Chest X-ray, AP view. Patient: 56 years old, sex M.
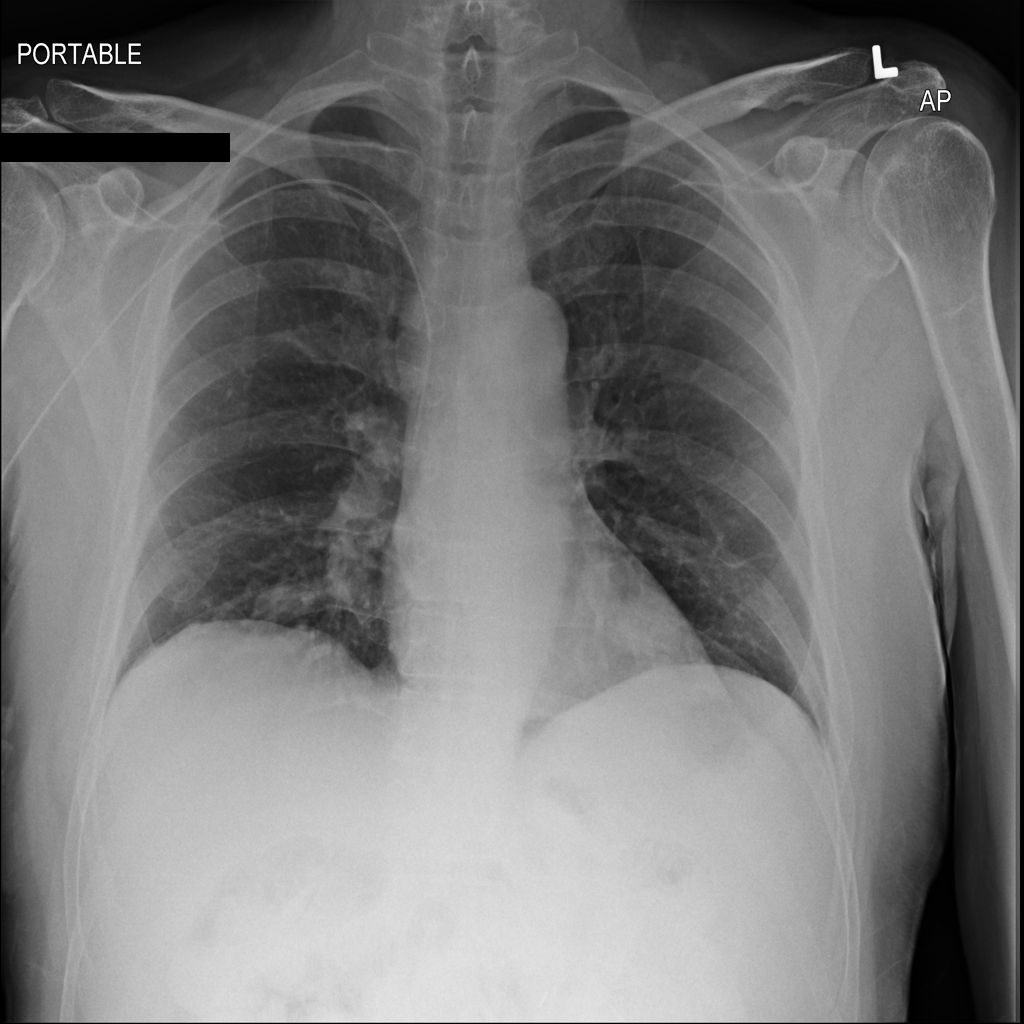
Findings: No Finding